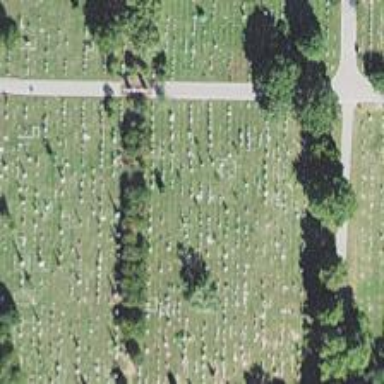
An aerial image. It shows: Memorial site with historic significance.